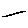
Label: line